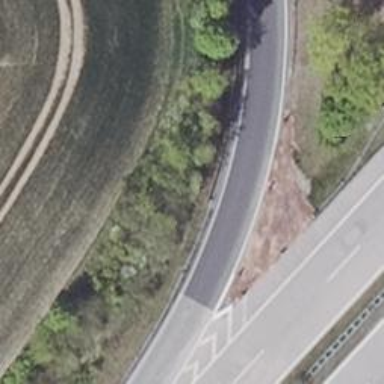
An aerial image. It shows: Asphalt motorway link.